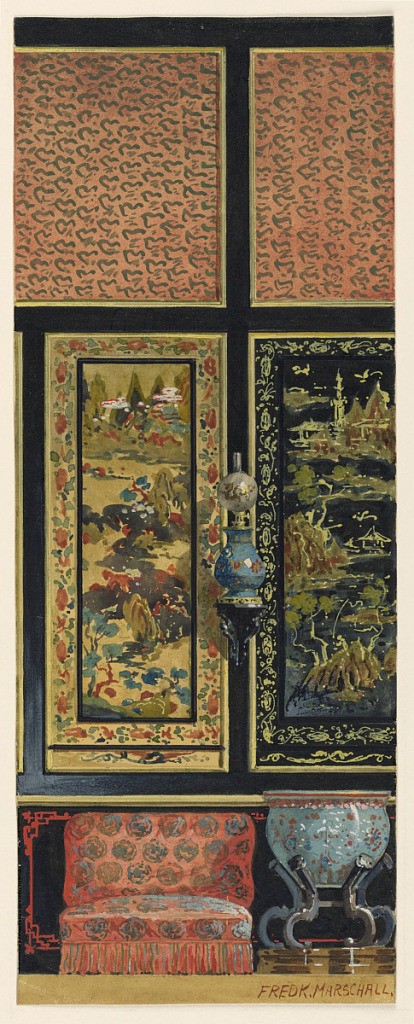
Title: Section of a wall, Chinese Room, Palace of Fontainebleau
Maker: Frederick Marschall
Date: ca. 1885
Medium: Brush and watercolor on heavy paper
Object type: Drawing
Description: Section of wall, with decoration in Chinese taste. Wainscoting in black, with Chinese red border design. Upper portion, panels with Cinese landscapes and panels of Chinese silk in upper register.